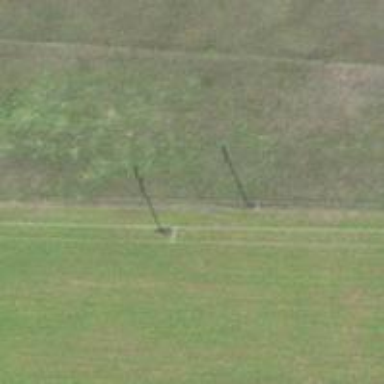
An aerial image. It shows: Power pole.